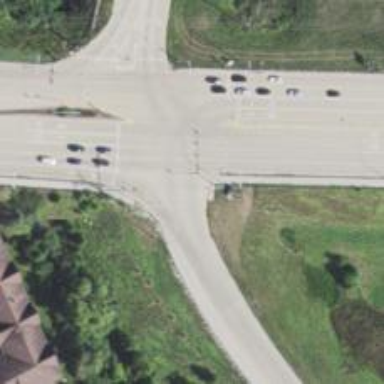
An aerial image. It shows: Asphalt cycleway with crossing.